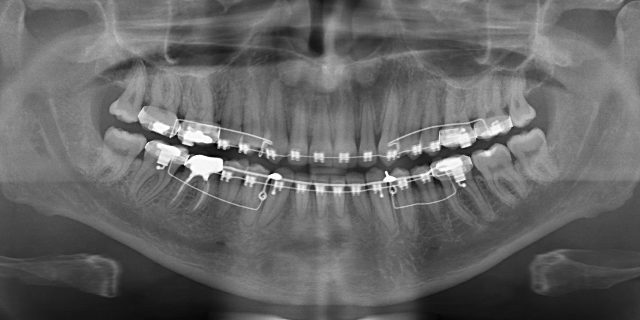
adult